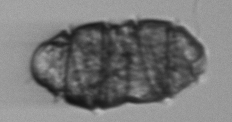
Label: Margalefidinium